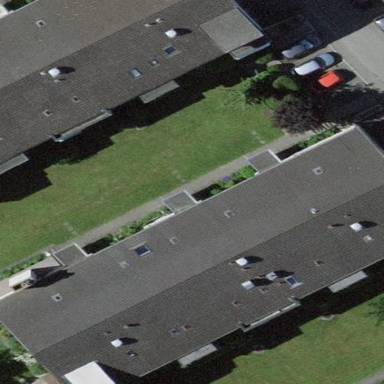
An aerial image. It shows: Gabled roof apartments building.